Interaction volume radius: 10 \u00c5
Interaction volume height: 15 \u00c5
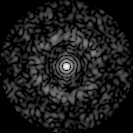
Disorder parameter: 0.8441